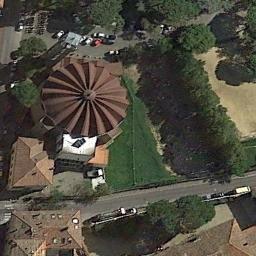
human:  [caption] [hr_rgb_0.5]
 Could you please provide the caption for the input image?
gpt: A cathedral with an orange roof  The main house in the middle of the church has a round roof  There are many trees and parked vehicles around the church .

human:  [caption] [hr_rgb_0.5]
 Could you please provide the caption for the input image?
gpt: This is a church  Its roof is like an umbrella .

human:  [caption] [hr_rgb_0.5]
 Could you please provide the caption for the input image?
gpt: The tower of the church with a circular steeple is surrounded by other buildings and some trees .

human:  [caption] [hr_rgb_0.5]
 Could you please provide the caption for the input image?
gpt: The church with a red circular roof is on the grass next to some trees .

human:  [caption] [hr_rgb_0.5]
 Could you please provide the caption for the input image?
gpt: Many cars are near the church .